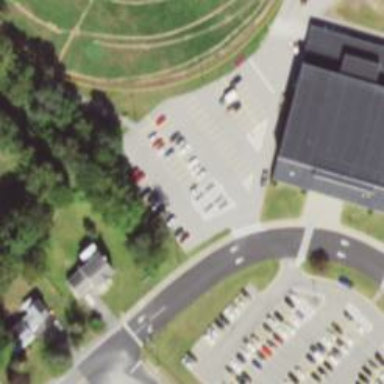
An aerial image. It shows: Paved parking area.